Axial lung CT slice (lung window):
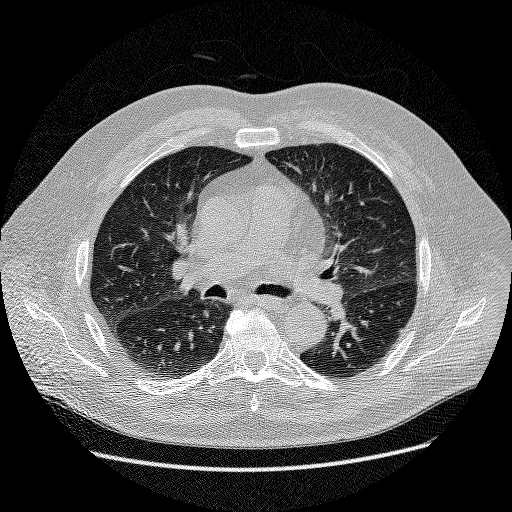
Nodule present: no